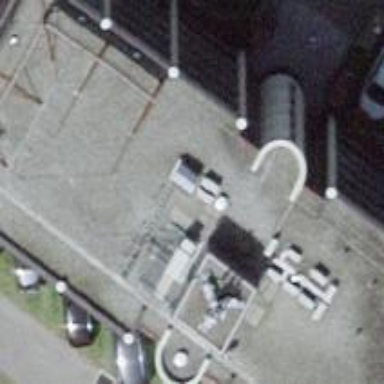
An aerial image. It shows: Commercial building.